Question: How to show the differences between versions? Like in SO once we creates a question after that if any modification will apply to that question it shows the changes. It shows whatever changes applied to that question when we clicks on link. Like new tags applied or question modification etc ..
Any gems or plugins?
Any Idea? Something like this ..

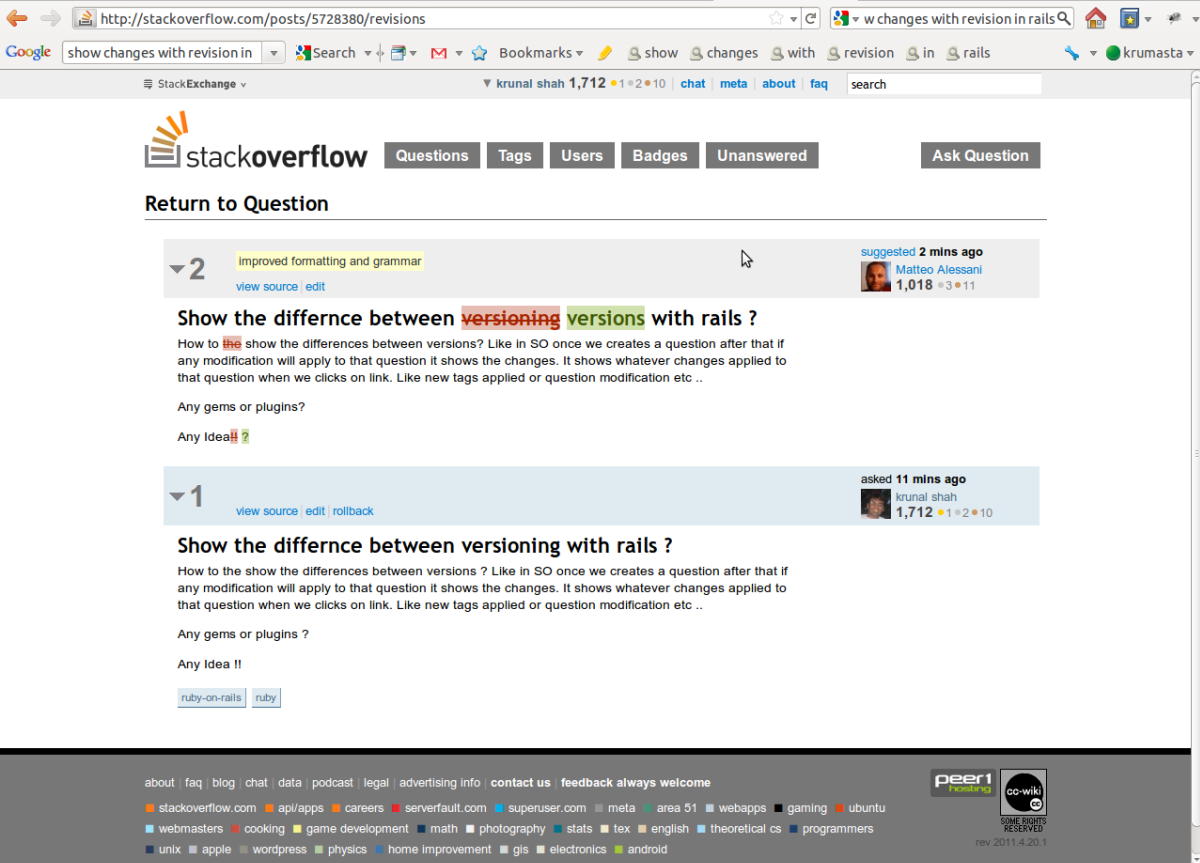
Answer: If you are looking for versioning your model and tracking diffs, <URL> is a very good option. It tracks model changes through diffs. And has a nice clean API, which will make traversing through diffs a walk in the park.
It is also incredible easy to write your own versioning system for ActiveRecord. I wrote one <URL>.